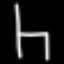
Label: chair